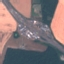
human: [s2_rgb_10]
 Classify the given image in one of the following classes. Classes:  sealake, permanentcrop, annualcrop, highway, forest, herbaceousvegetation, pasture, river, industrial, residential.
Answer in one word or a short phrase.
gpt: Highway